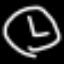
Label: clock